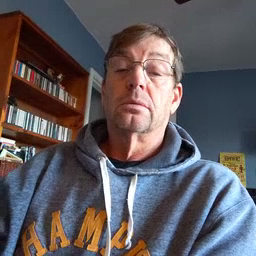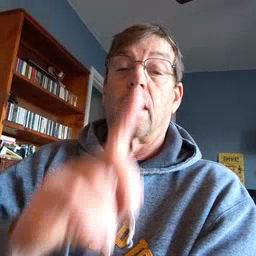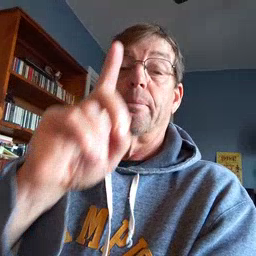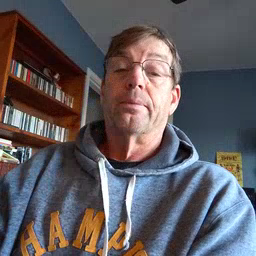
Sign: up